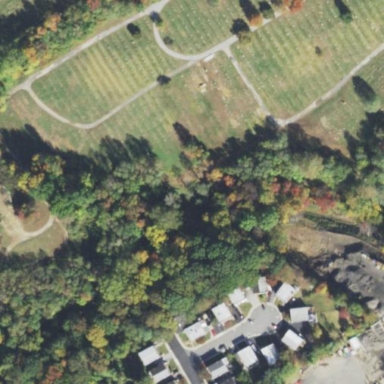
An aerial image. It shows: Cemetery with graves.